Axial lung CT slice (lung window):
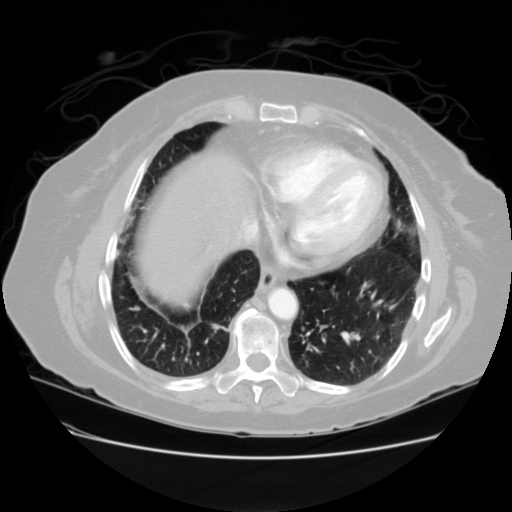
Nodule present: no